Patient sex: F
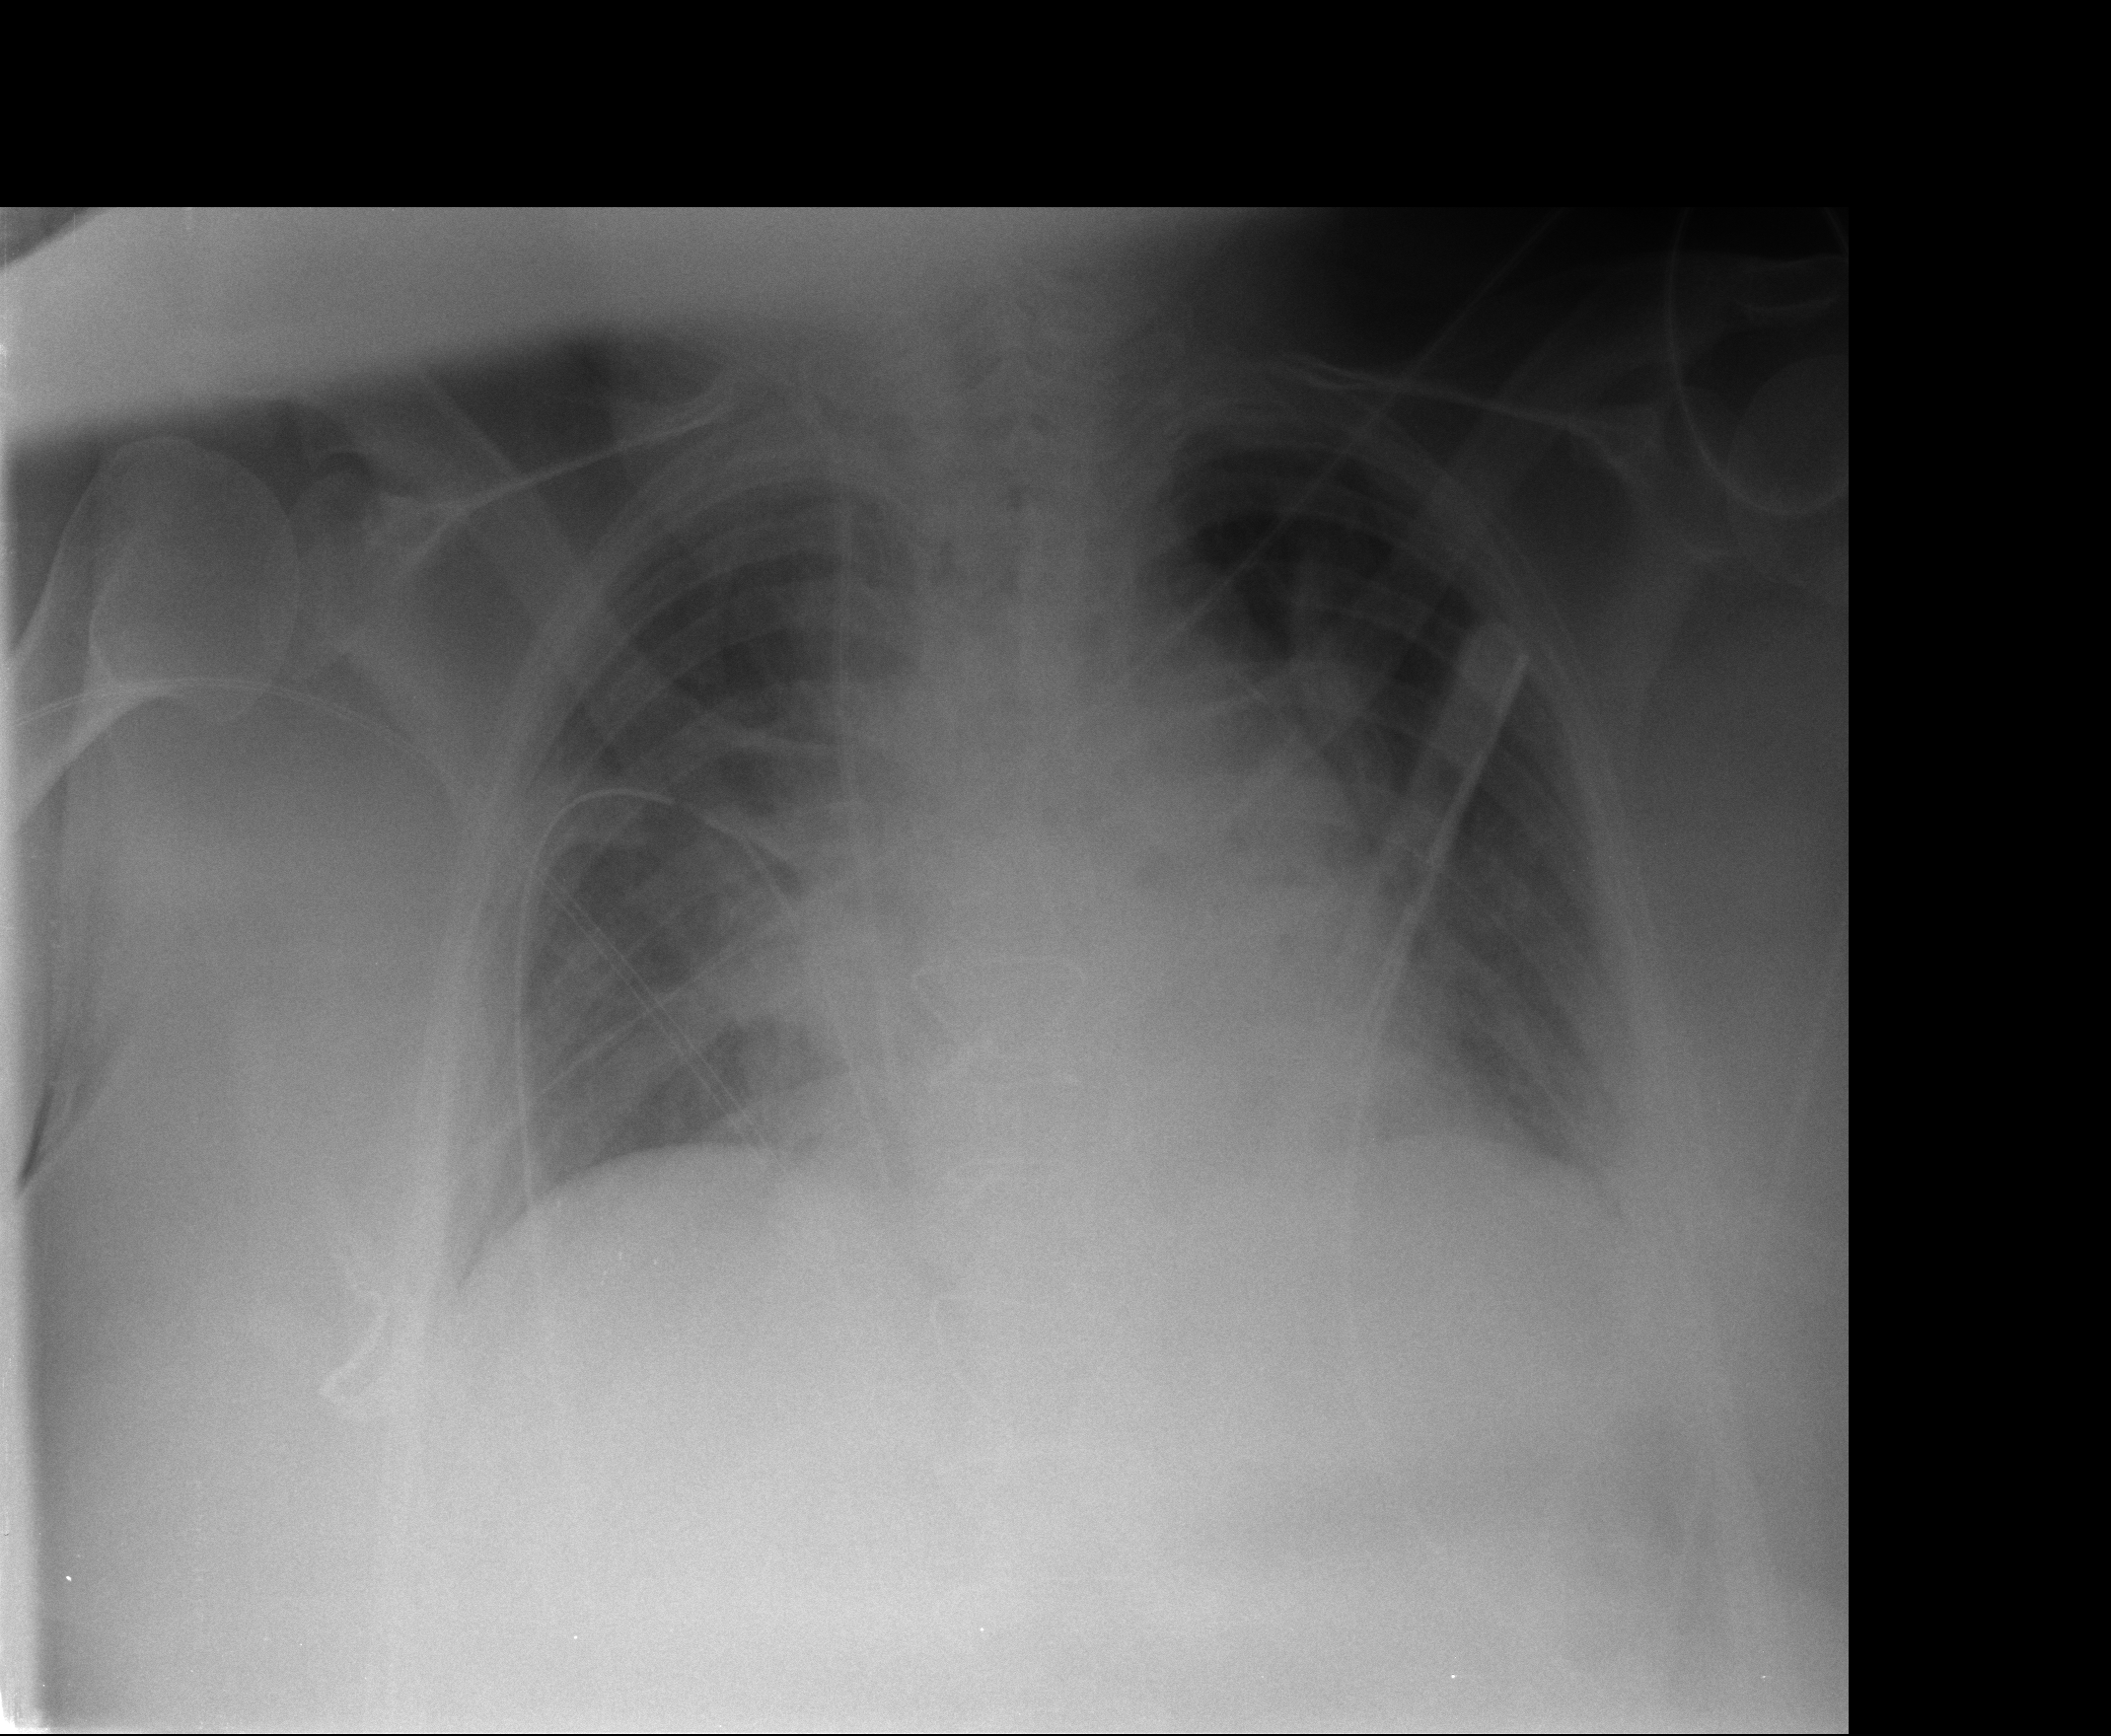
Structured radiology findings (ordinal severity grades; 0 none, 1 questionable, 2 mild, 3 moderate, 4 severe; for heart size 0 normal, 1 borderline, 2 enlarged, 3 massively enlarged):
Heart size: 1
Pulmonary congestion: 3
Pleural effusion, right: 0
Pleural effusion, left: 1
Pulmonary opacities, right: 1
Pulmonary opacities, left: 1
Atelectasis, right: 2
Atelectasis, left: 2